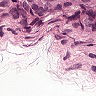
Metastatic tissue present: yes